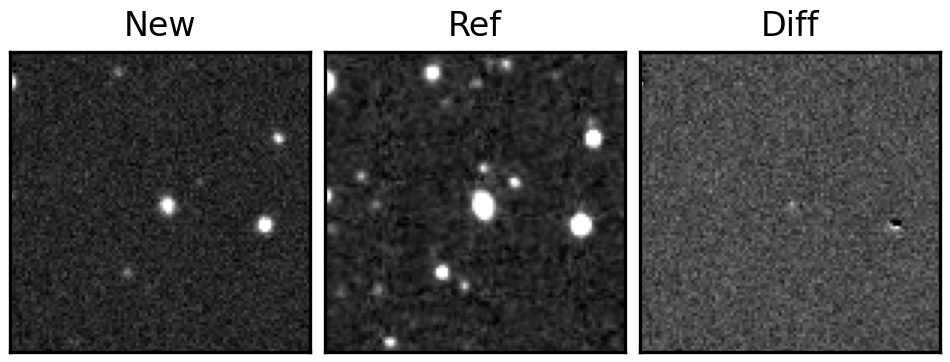
Label: real